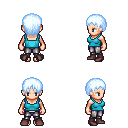
a pixel art fantasy rpg character, female body template, human, light skin, teal pirate shirt, metal pants, white cyan plain hairstyle, maroon shoes, four views (front, back, left, right), 2x2 character sprite sheet, small pixel art, hard edges, no anti-aliasing